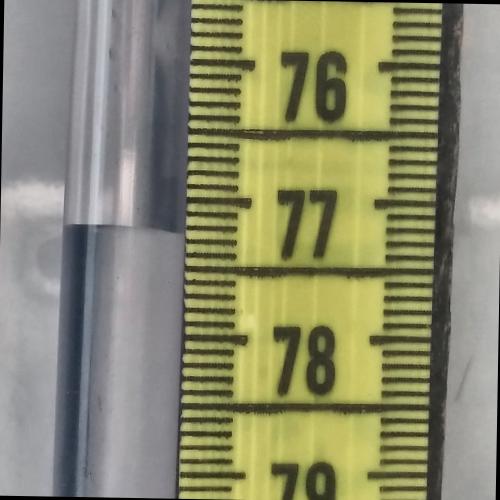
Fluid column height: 77.2 cm